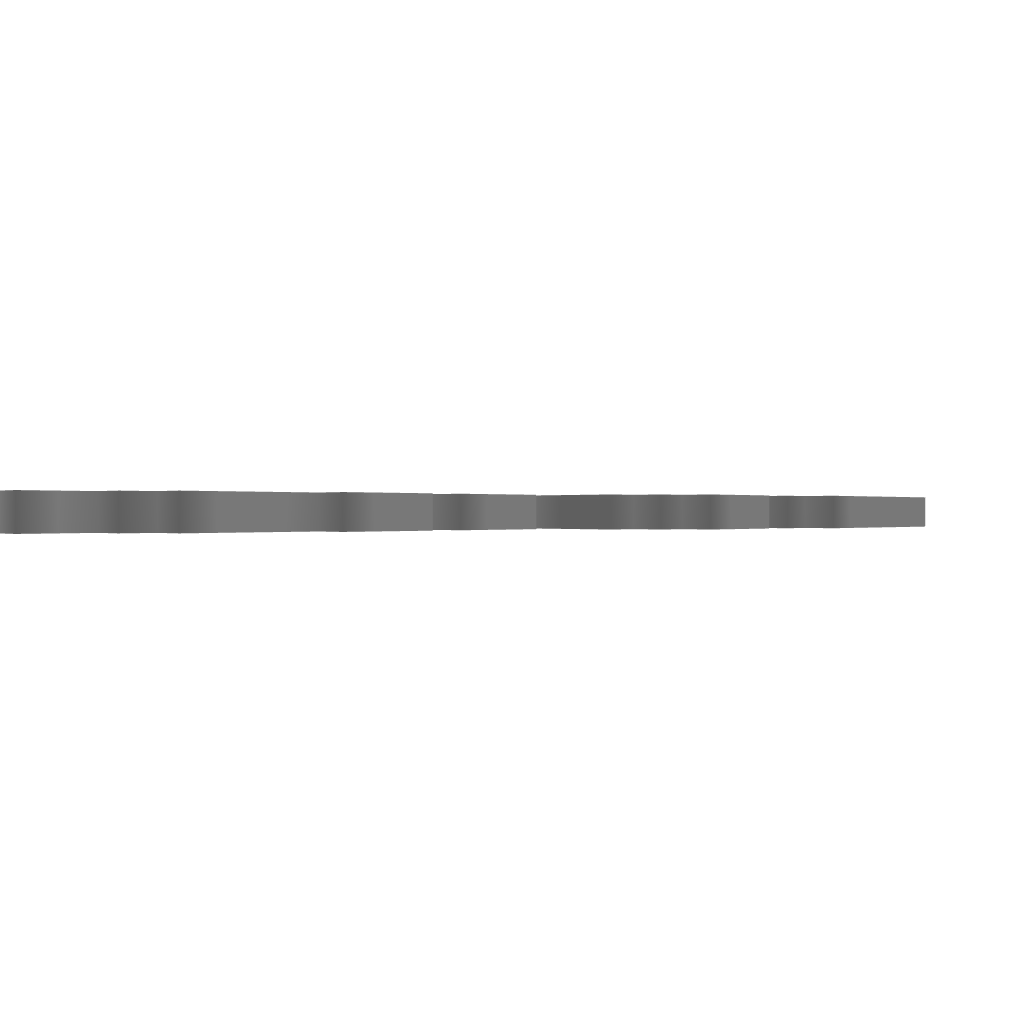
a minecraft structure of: Tutorial Cave bad low quality